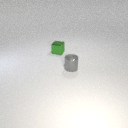
small gray metal cylinder to the right of small green metal cube